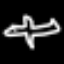
Label: airplane